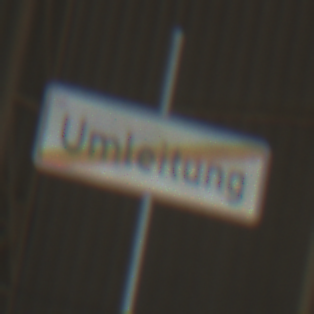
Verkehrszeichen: EndeDerUmleitungsankuendigung
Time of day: Midday
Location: Indoor (Urban)
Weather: NotSpecified
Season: NotSpecified
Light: Natural